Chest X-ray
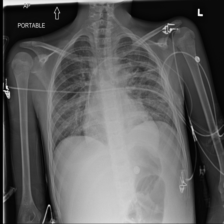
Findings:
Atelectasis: negative
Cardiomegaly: negative
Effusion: negative
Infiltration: negative
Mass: negative
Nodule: negative
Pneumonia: negative
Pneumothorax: negative
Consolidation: negative
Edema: negative
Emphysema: negative
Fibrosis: negative
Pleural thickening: negative
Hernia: negative